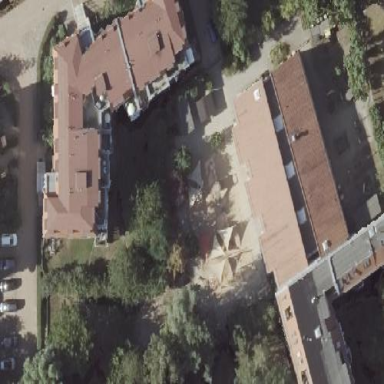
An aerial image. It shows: Kindergarten.